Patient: sex M, age 51
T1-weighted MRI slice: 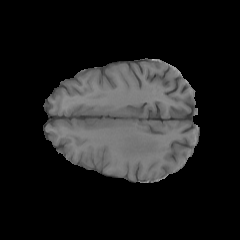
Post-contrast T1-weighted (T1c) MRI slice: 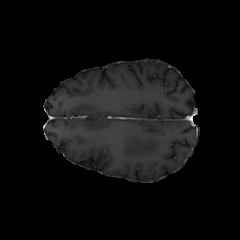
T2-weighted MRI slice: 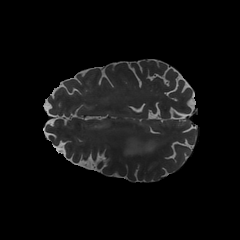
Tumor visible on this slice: yes
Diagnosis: Glioblastoma, IDH-wildtype
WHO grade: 4